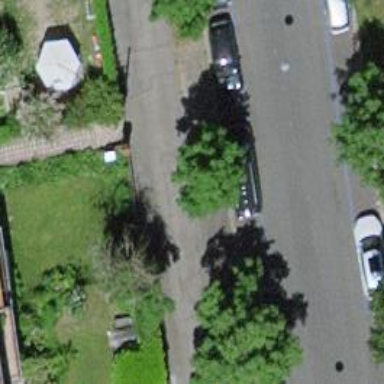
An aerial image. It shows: Avenue lined with trees.